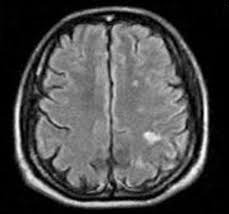
Label: notumor